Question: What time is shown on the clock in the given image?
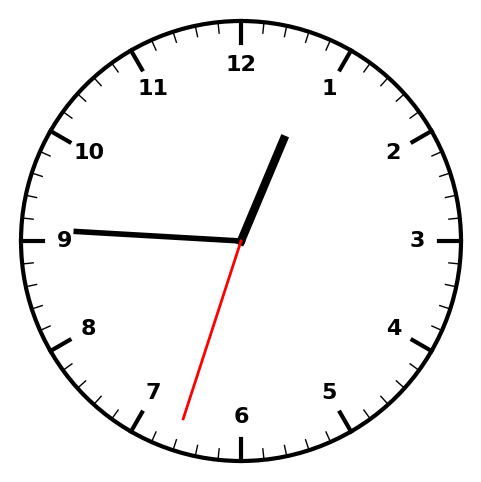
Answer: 12:45:33